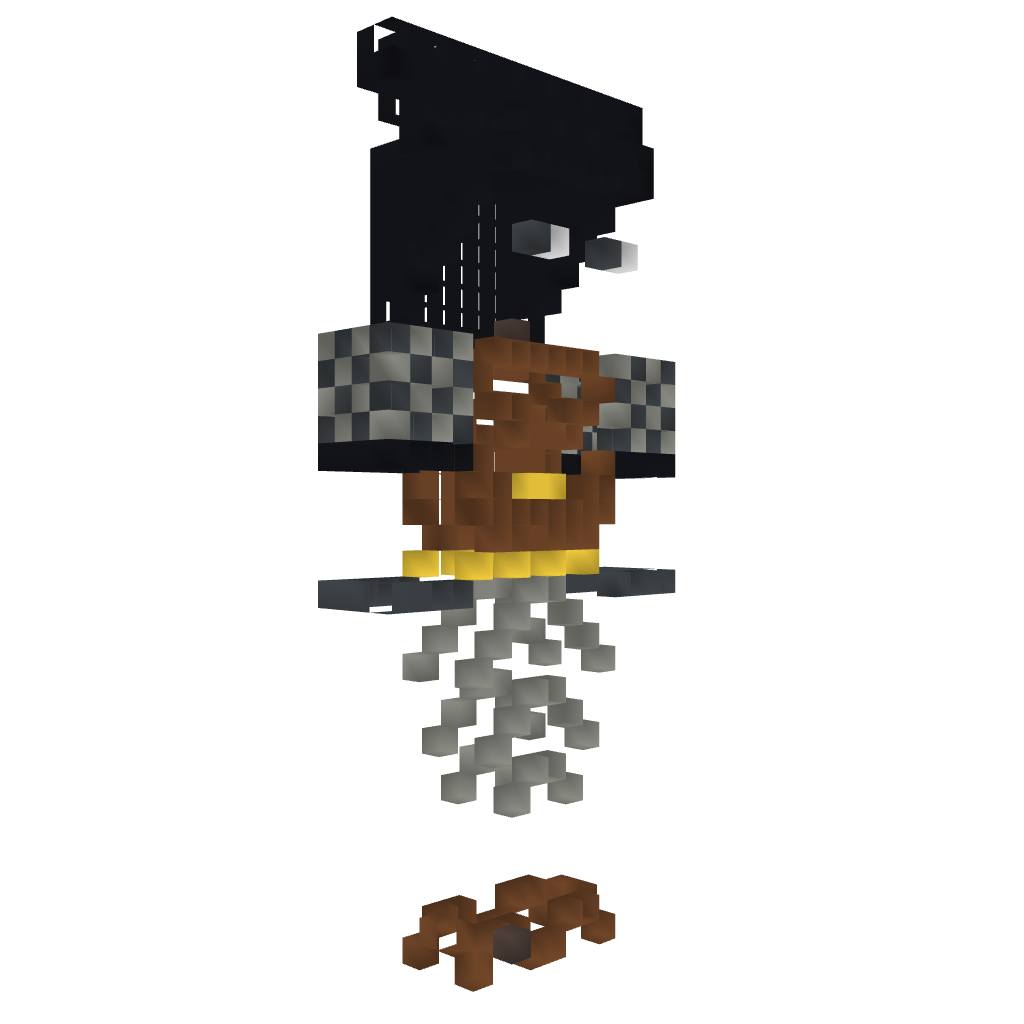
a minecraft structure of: Mayan Statue